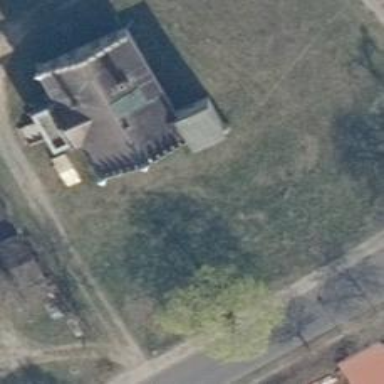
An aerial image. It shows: Historic manor building.